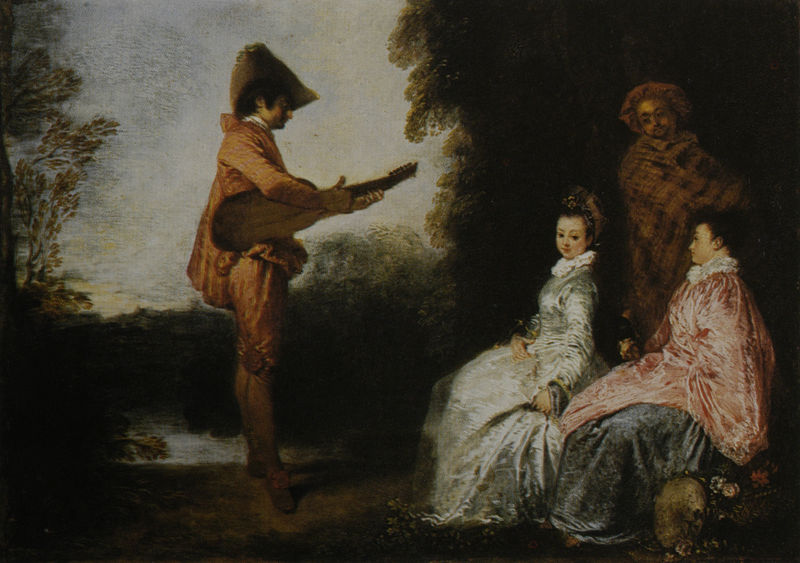
Titel: L'Enchanteur, Der Bezaubernde/ Der Schmeichler
Künstler: Antoine Watteau
Standort: Isle of Arran
Institution: Brodick Castle
Schlagwörter: baum, blau, blätter, dunkel, felsen, gemälde, gruppe, himmel, mann, schatten, umhang, wasser, weiß, bäume, fluss, frauen, gelb, grün, landschaft, menschen, mädchen, ocker, see, sitzen, teich, ufer, äste, abend, blume, blumen, braun, damen, frau, grau, hut, hüte, kariert, kleid, kleider, licht, männer, nacht, orange, pastell, profil, schwarz, hund, park, rot, tuch, beige, leute, hose, diener, kragen, samt, spitze, stein, halskrause, instrument, öl, ast, bach, dämmerung, natur, spiegelung, wind, büsche, mantel, adel, familie, gewänder, gesang, gitarre, musik, musiker, publikum, rokoko, rosa, seide, wald, garten, seitlich, düster, spieler, zwei, schuhe, fels, sonnenuntergang, rast, romantik, weiber, spielen, zwei frauen, finster, musizieren, junge, strümpfe, zigeuner, himmeö, draußen, lichtung, künstler, dreispitz, geige, saite, sänger, schwarzer, laute, lautenspieler, mandoline, saiten, turban, zuhörer, taft, harlekin, lied, hören, galan, lauschen, menn, hörer, ständchen, grauen, zuhörerinnen, halekin, musker, mä  er, tast, wassen, frisuer, luate, musikus, eänder, hörerinnen